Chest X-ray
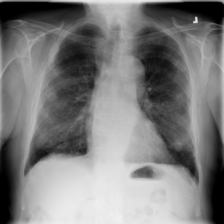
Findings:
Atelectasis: negative
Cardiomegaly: negative
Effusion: negative
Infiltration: negative
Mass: negative
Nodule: negative
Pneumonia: negative
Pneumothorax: negative
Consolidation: negative
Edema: negative
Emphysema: negative
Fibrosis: negative
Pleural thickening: negative
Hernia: negative